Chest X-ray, PA view. Patient: 27 years old, sex F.
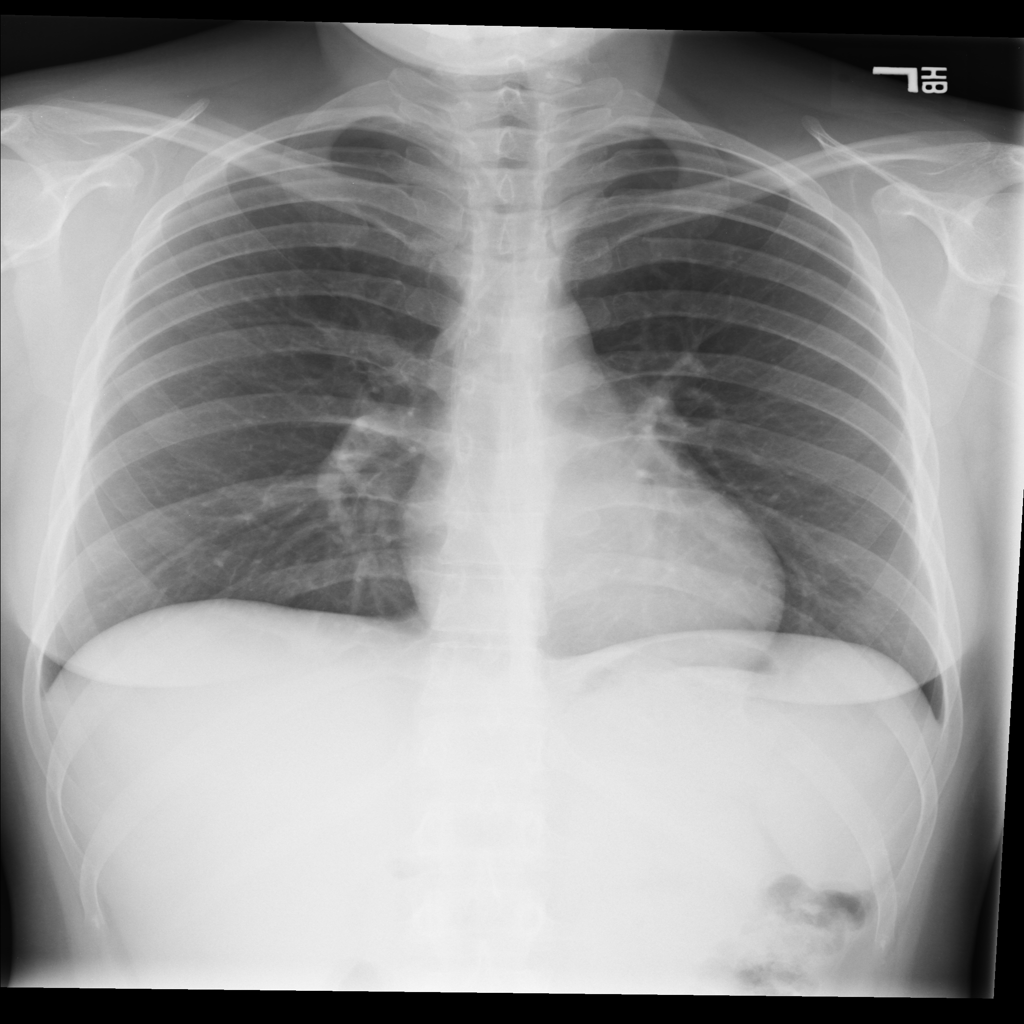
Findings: No Finding